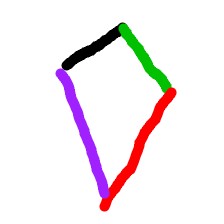
Shape: kite